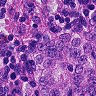
Metastatic tissue present: yes